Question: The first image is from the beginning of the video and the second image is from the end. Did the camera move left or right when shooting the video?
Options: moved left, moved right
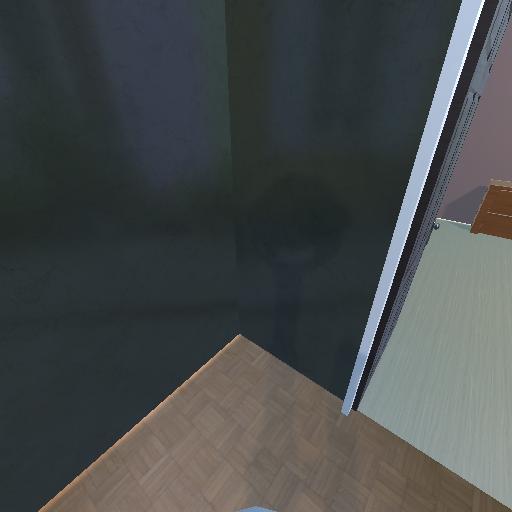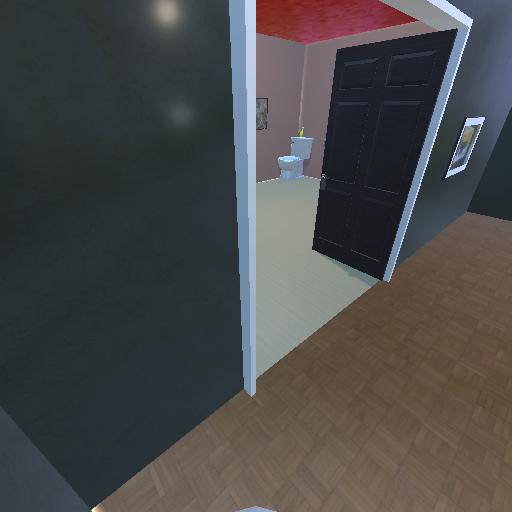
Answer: moved left